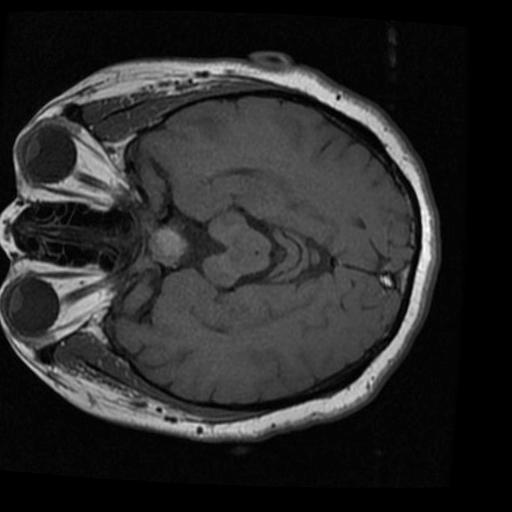
Label: brain_tumor